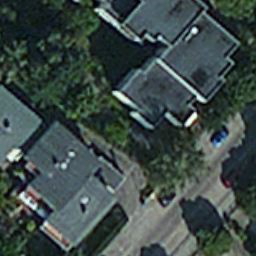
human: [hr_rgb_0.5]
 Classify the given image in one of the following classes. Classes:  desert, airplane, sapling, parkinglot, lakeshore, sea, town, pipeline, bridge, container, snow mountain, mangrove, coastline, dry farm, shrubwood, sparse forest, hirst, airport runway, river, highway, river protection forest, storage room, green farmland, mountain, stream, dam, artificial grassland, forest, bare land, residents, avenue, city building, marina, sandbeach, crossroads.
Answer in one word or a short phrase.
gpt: residents